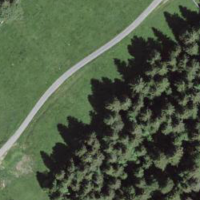
EUNIS habitat code: 23
Species observed at this site:
Primula veris
Fagus sylvatica